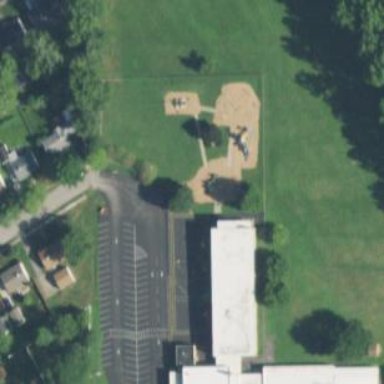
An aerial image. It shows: Playground area for leisure activities on the land.